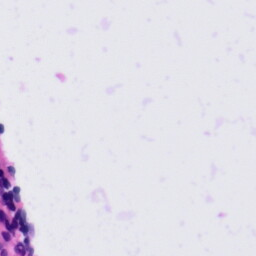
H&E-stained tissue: Tonsil